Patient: sex M, age 19
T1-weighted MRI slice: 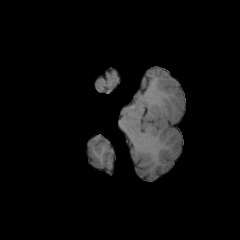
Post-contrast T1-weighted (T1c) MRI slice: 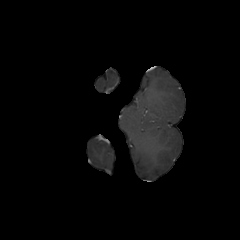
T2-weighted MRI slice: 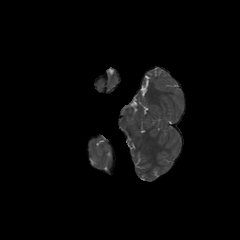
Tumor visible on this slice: no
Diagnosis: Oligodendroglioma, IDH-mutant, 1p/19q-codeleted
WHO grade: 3